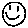
Label: smiley face